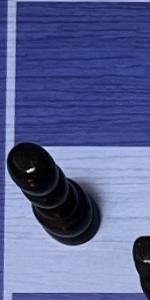
Label: Pawn_Black